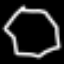
Label: octagon